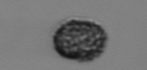
Label: Pseudochattonella_farcimen